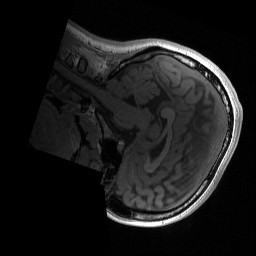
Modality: T1w
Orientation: sagittal
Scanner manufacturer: siemens
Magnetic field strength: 3 T
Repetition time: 2 s
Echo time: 0.0022 s